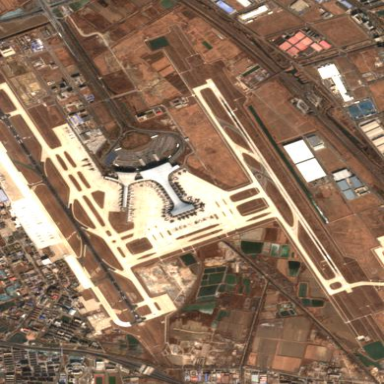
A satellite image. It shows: International aerodrome airport.